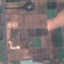
Land use / land cover: PermanentCrop